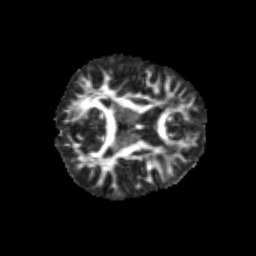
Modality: FA
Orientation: axial
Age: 11
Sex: male
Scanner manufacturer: siemens
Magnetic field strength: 3 T
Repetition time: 3.8 s
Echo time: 0.07 s